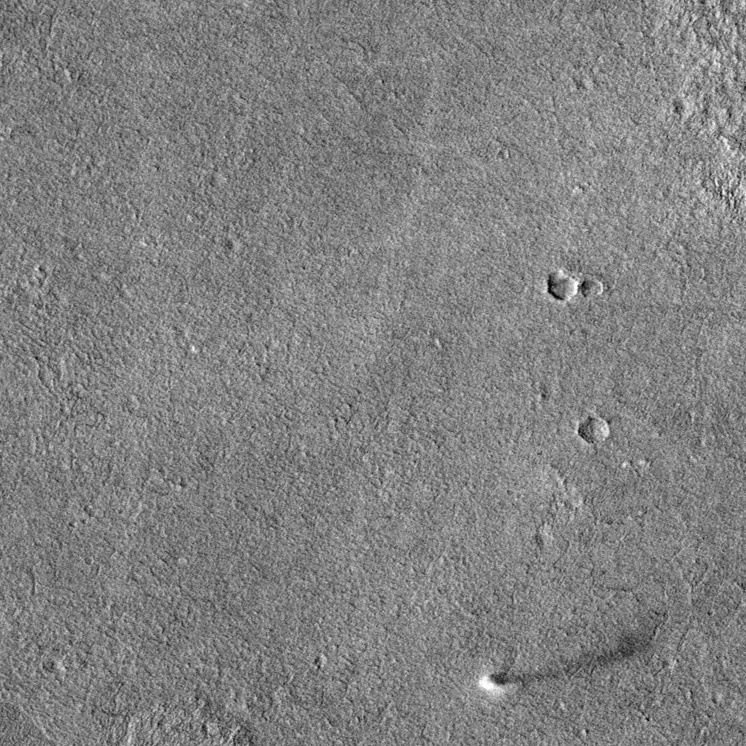
Label: dustdevil